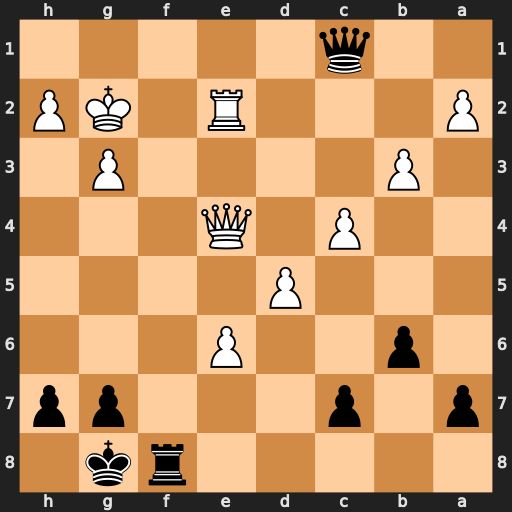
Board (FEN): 5rk1/p1p3pp/1p2P3/3P4/2P1Q3/1P4P1/P3R1KP/2q5
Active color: b
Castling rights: -
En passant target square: -
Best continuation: Qf1#